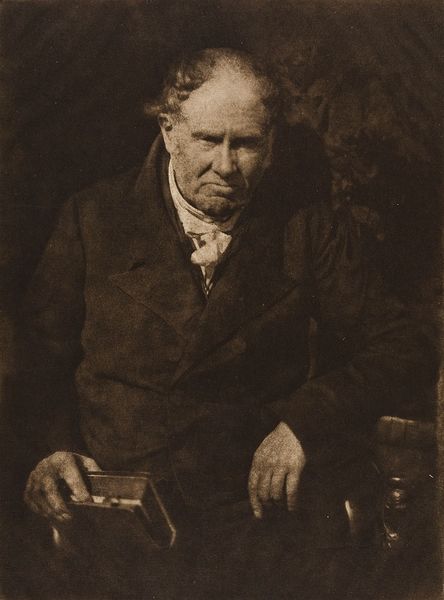
Titel: Dr. Monro - Professor of anatomy at Edinburgh
Künstler: David Octavius Hill
Standort: Hamburg
Institution: Museum für Kunst und Gewerbe Hamburg
Schlagwörter: mann, portrait, person, foto, fotografie, photographie, arzt, photo, karton, doktor, professor, lichtbild, historische, japanpapier, bildwerke, heliogravur, hochschullehrer, angewandte und bildende kunst, hessische systematik, porträt, persönlichkeit, porträtfotografie, porträtphotographie, hüftbild, heliogravüre, photogravüre, fotogravüre